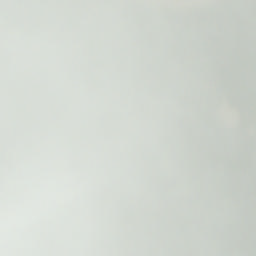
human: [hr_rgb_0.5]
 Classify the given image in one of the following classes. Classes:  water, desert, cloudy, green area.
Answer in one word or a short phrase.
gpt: cloudy